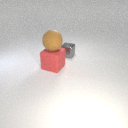
large red rubber cube below large brown rubber sphere